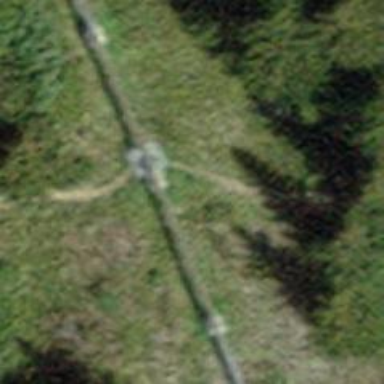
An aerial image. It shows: Funicular railway bridge.